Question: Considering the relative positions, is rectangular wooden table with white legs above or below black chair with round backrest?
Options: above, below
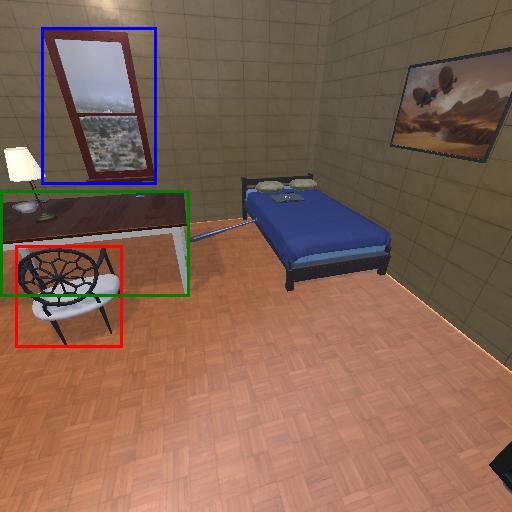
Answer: above